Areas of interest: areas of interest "Phoenix Mountain"
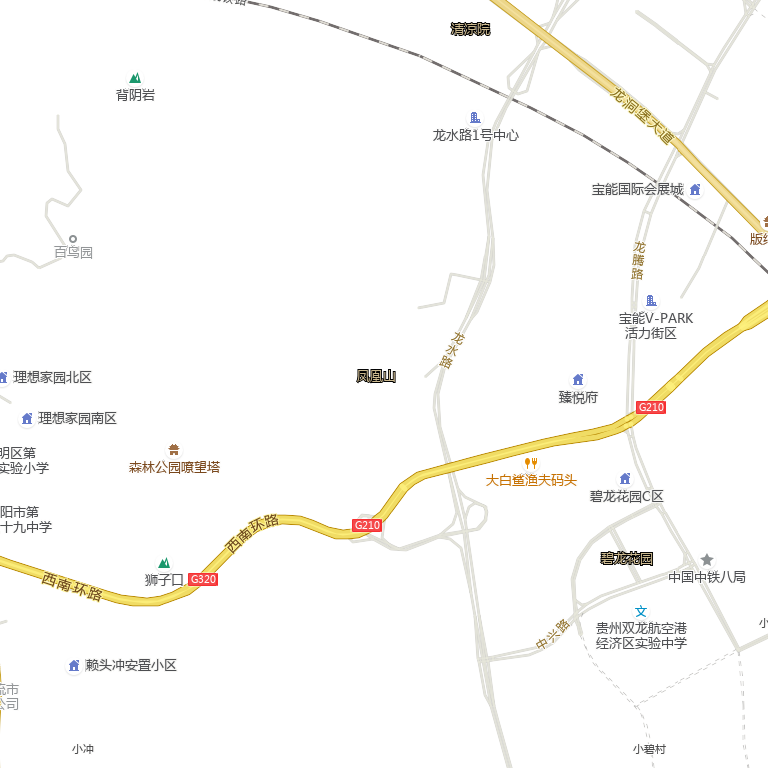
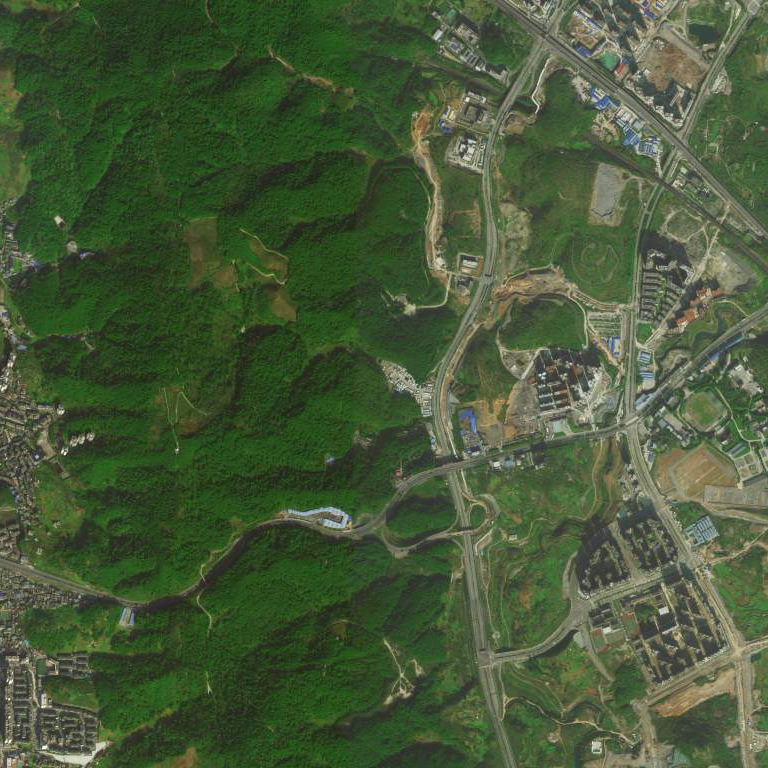